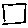
Label: square